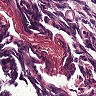
Metastatic tissue present: no